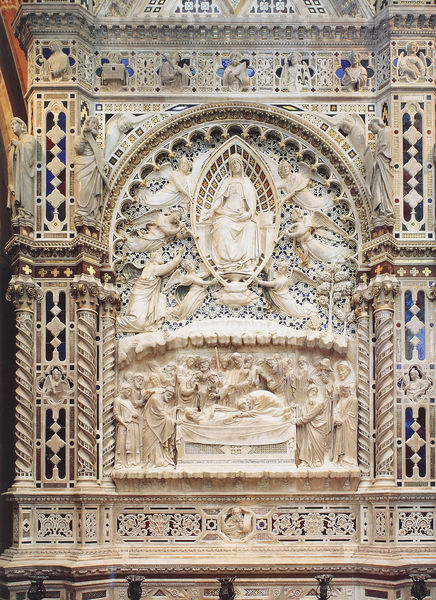
Titel: Rückwand eines Tabernakels, Tod und Himmelfahrt Mariens
Künstler: Andrea di Cione
Standort: Florenz, Orsanmichele (EU - I - Toskana)
Schlagwörter: weiß, marmor, pfeiler, säulen, wand, stein, kirche, gotik, engel, relief, fassade, italien, ornamente, plastik, kreuz, religion, altar, rauten, kreuze, christus, jesus, christlich, florenz, heilige, maria, madonna, elfenbein, grabmal, saulen, mandorla, madona, ulen, s, mariea, baiplastik, religvie